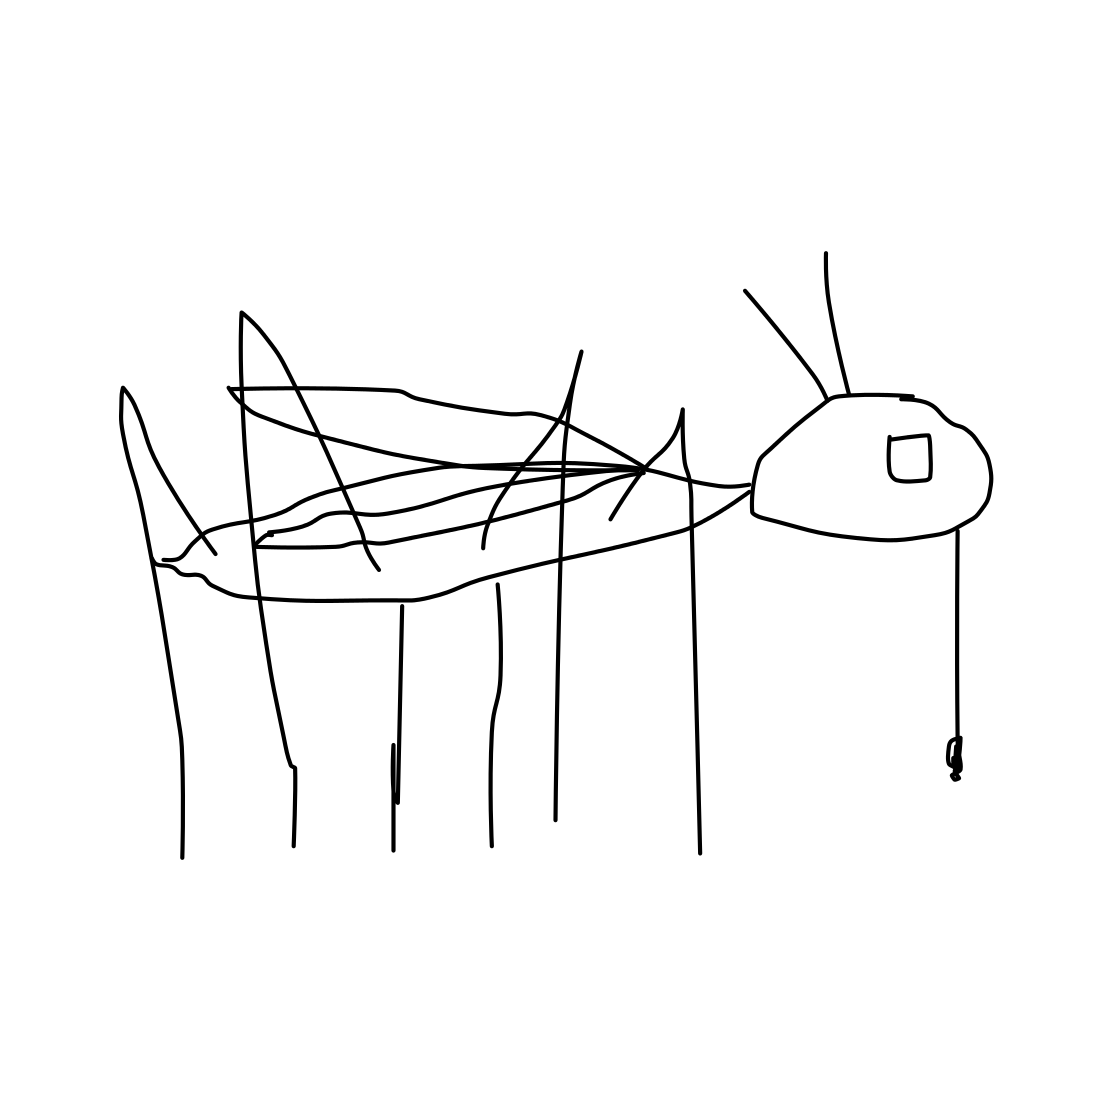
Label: mosquito